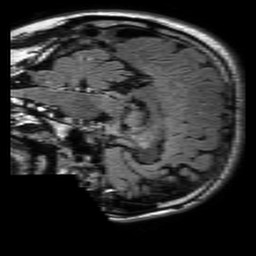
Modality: FLAIR
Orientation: sagittal
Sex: male
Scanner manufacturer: philips
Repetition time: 11 s
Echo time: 0.125 s